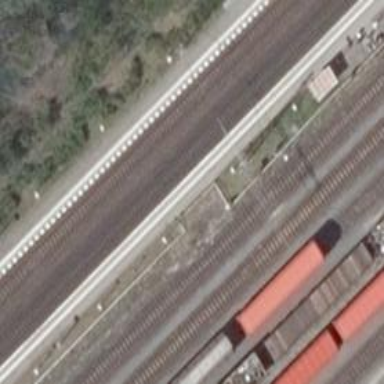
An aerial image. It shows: Station with one track. It is category 5 railway station providing public transport services.